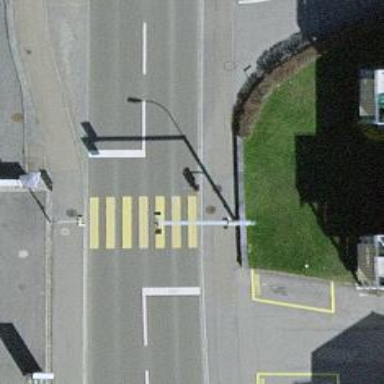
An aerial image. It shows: Road with traffic signals at crossing.